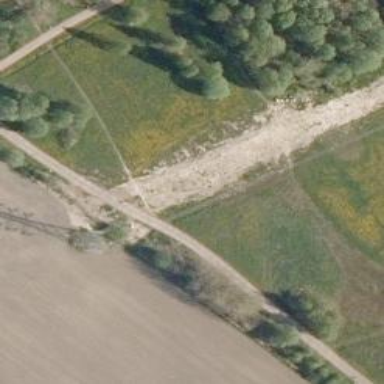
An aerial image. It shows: Path.